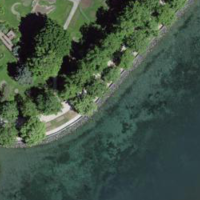
EUNIS habitat code: 55
Species observed at this site:
Ilex aquifolium